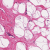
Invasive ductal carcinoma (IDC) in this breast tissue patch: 0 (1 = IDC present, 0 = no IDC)